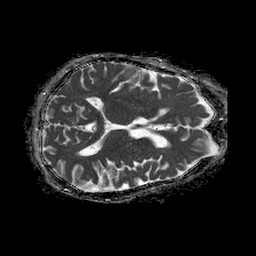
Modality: ADC
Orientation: axial
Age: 78
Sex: female
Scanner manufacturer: philips
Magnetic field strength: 1.5 T
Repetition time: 4.6 s
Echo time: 0.08631 s